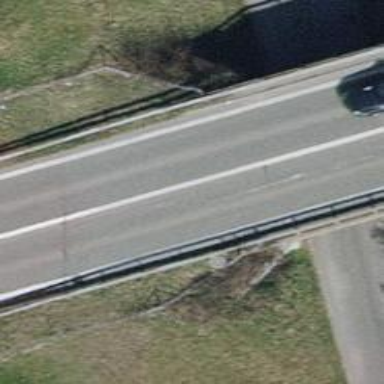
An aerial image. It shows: Bridge with asphalt surface carrying trunk highway. It is motor road with no sidewalk.